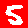
Digit: 5